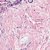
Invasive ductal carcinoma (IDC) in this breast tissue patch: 0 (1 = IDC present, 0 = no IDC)